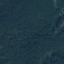
Land use / land cover: Forest